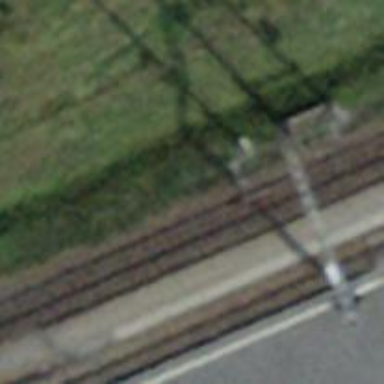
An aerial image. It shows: Railway signal.